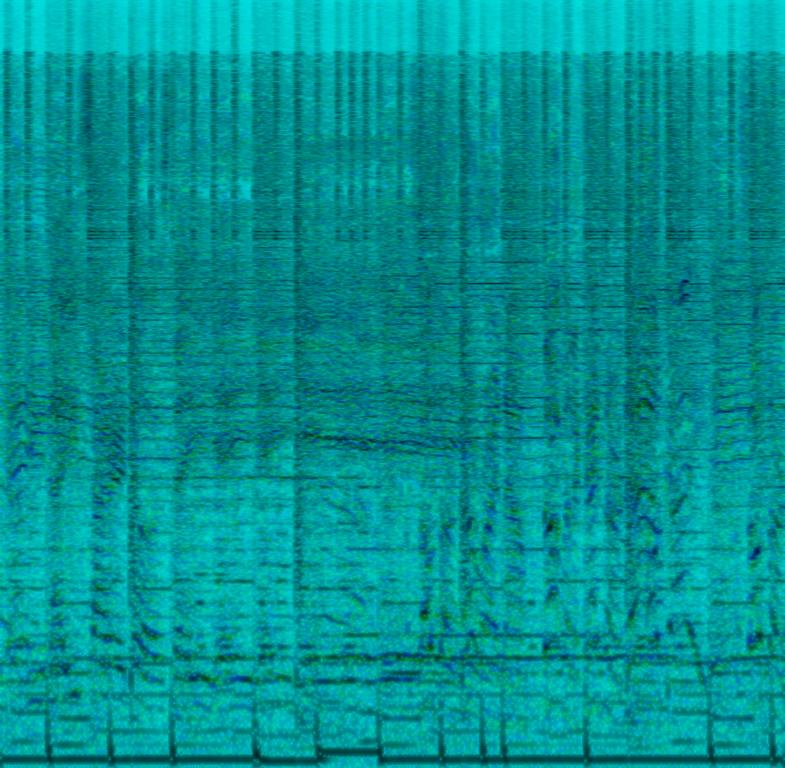
This is a hip-hop piece. There is a male vocal rapping at the forefront while other male vocals can be heard singing ad-libs. A repeated theme is being played by a keyboard. A synth bass with low-to-mid characteristics can be heard playing in the background. The rhythmic background consists of a hard-hitting electronic drum beat. The atmosphere is groovy. This piece could be played at nightclubs. It would also suit well with a sports venue setting.